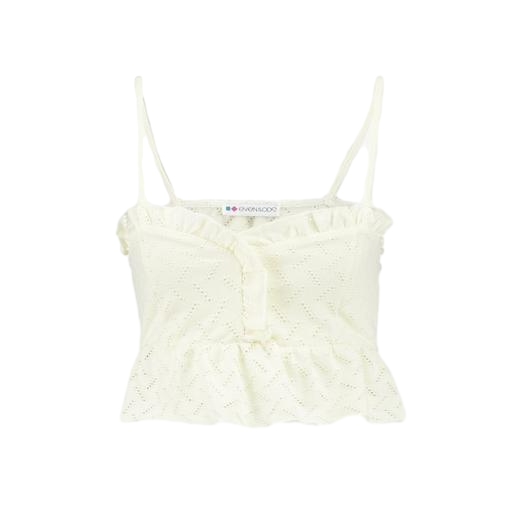
white broderie-anglaise top, white eyelet crop top, white maison tank top, white background